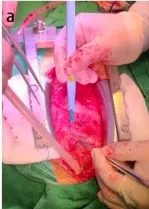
(A) The patient presented with a significant volume of pericardial effusion within the pericardial cavity.
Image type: medical_photograph (other_medical_photograph)